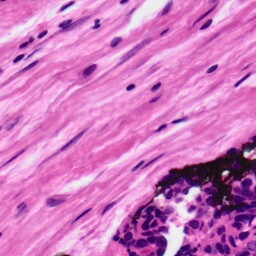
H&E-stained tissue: Ovarian